Question: I want to make a button like this.

As you can see, there is 2 lines and lines' font size is different . Is this possible with using CSS + HTML (and maybe JS) ? I don't want to use image for button.
(Font face doens't matter)
Thank you ;)
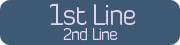
Answer: '''
<button>
<span style="font-size:16px;">1st Line</span><br />
<span style="font-size:12px;">2nd Line</span>
</button>
'''
Should work